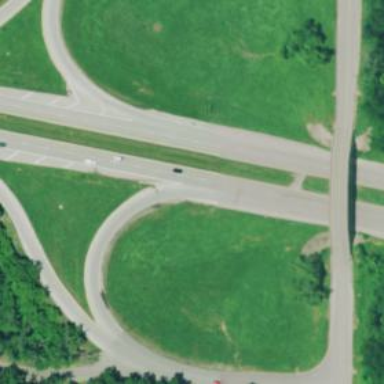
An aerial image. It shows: Motorway junction.